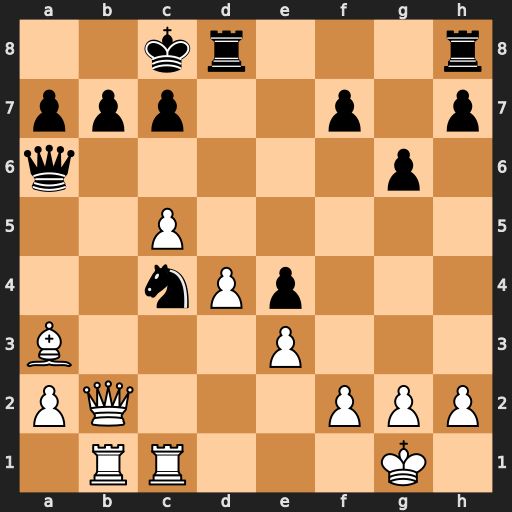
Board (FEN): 2kr3r/ppp2p1p/q5p1/2P5/2nPp3/B3P3/PQ3PPP/1RR3K1
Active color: w
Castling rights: -
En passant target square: -
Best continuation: Rxc4 Qxc4 Qxb7+